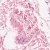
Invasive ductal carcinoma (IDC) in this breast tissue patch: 0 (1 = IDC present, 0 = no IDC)